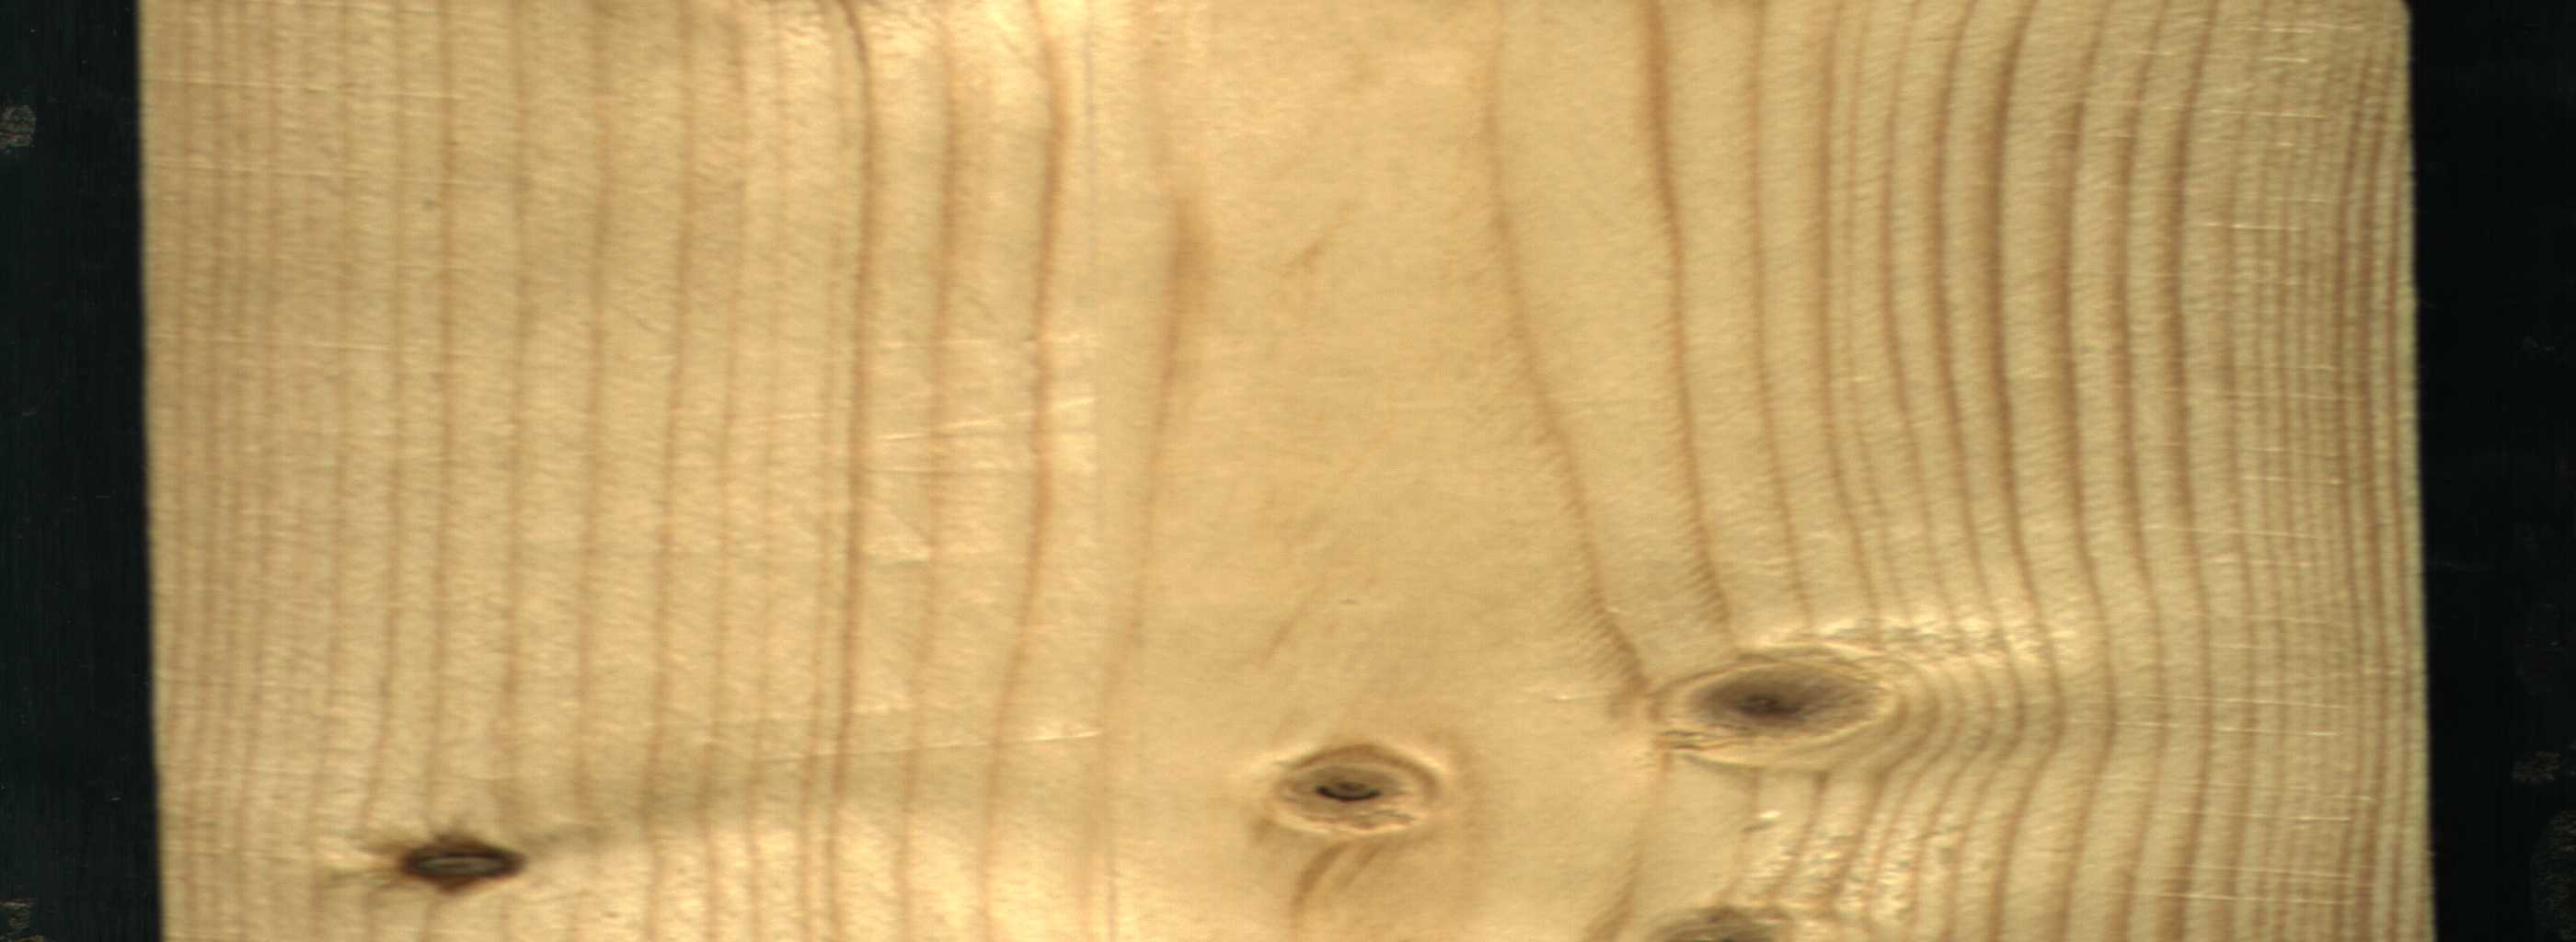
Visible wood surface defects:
Dead_Knot
Live_Knot
Live_Knot
Live_Knot